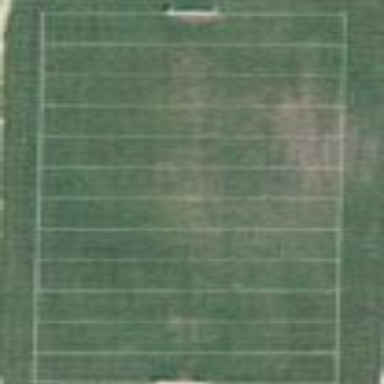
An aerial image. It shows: Pitch for American football.